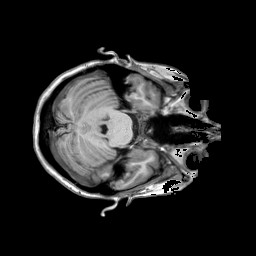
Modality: T1w
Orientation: coronal
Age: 28
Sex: female